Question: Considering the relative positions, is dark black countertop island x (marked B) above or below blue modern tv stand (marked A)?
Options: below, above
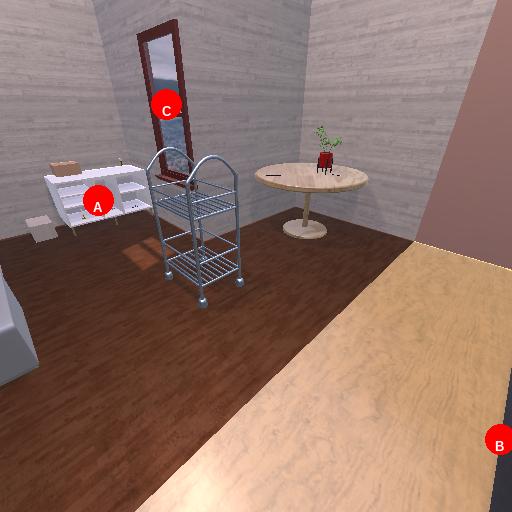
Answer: below